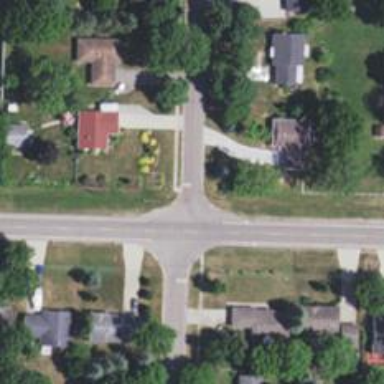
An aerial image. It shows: Residential road.